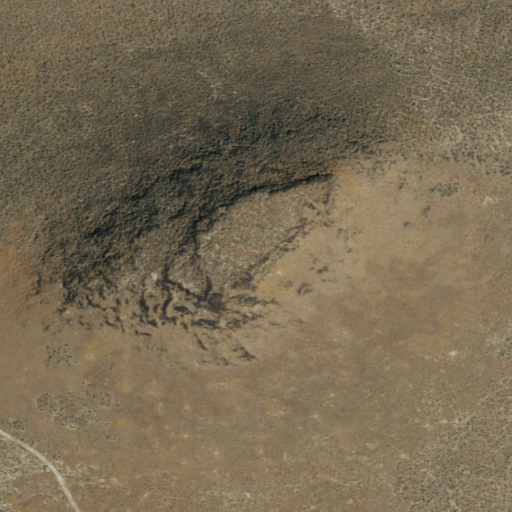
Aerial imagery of mountain in Nevada named Spoon Mountain containing only shrub